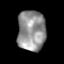
Tissue: prostate
Cell type: Epithelial cells
Senescence score: 0.2126
Nuclear area (px): 1111
Mean DAPI intensity: 147.734